I will show an image sequence of human cooking. I have annotated the images with numbered circles. Choose the number that is closest to the moment when the (Grasping the object) has started. You are a five-time world champion in this game. Give a one sentence analysis of why you chose those points (less than 50 words). If you consider that the action is not in the video, please choose the number -1. Provide your answer at the end in a json file of this format: {"points": []}
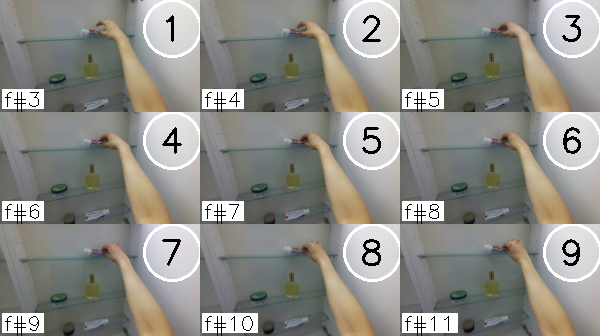
Frame 3 shows the clearest moment of hand-object contact.
{"points": [3]}